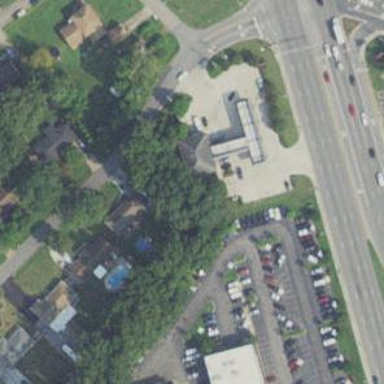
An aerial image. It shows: Convenience shop.